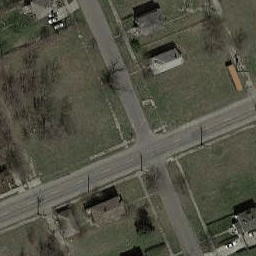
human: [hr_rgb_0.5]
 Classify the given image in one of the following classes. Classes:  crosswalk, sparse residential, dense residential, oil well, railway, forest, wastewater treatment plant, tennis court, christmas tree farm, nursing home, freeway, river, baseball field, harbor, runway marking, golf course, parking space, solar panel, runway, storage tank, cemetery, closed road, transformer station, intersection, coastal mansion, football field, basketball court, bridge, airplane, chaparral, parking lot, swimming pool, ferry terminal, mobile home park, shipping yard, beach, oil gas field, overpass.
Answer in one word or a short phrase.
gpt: intersection